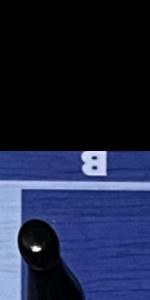
Label: Empty